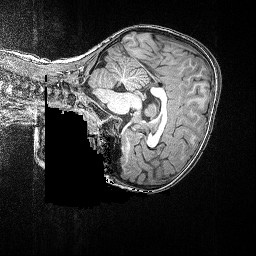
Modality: T1w
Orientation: sagittal
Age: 72
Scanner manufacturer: siemens
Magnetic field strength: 3 T
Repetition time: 2.5 s
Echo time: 0.00347 s